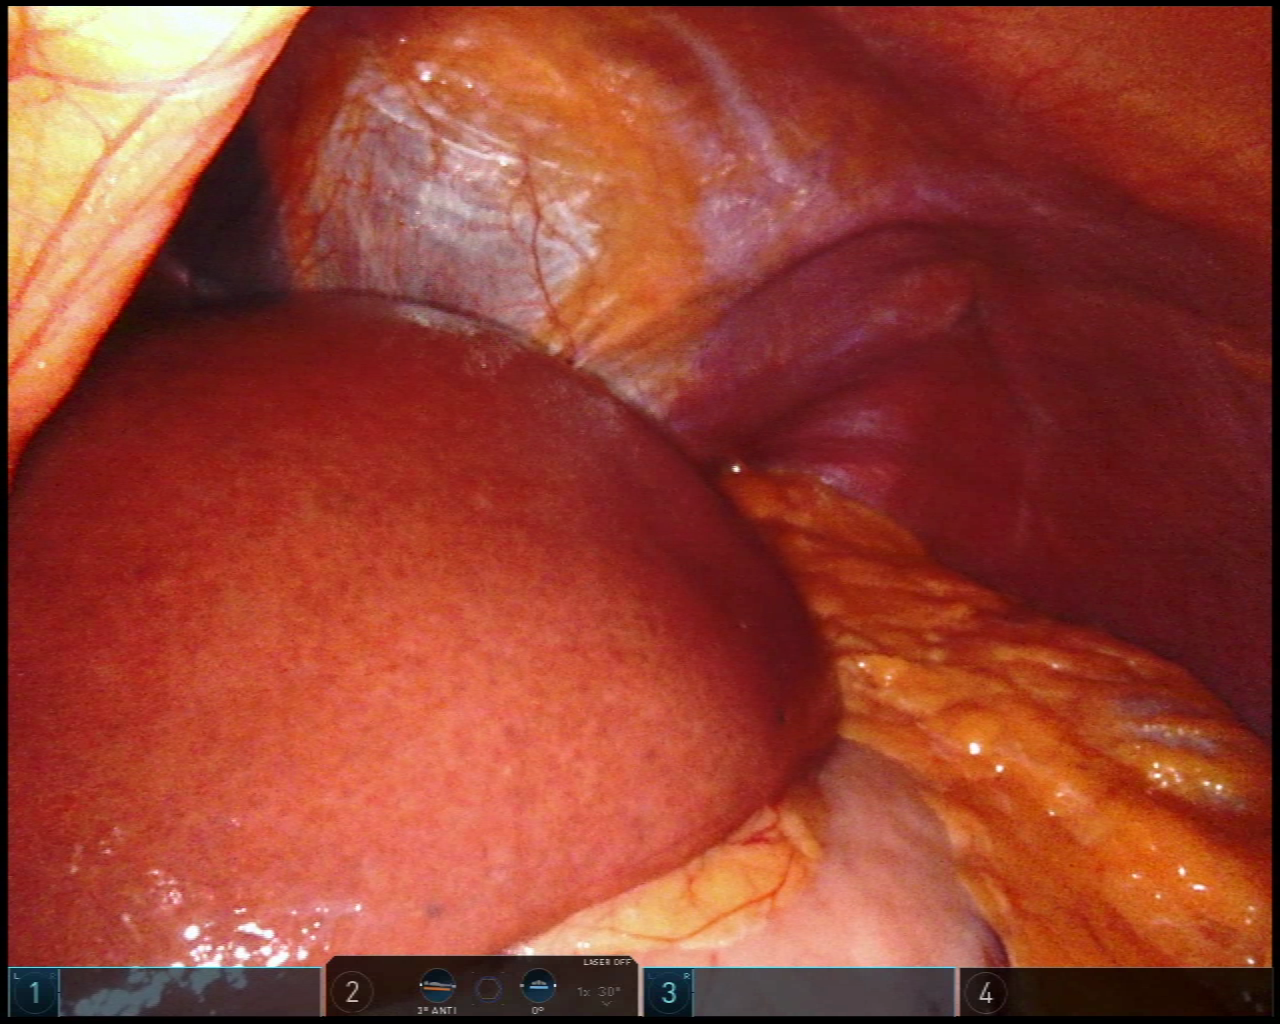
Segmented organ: liver
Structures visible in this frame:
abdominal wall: yes
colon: yes
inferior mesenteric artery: no
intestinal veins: no
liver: yes
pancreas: no
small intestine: no
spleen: no
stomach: yes
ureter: no
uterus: no
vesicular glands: no